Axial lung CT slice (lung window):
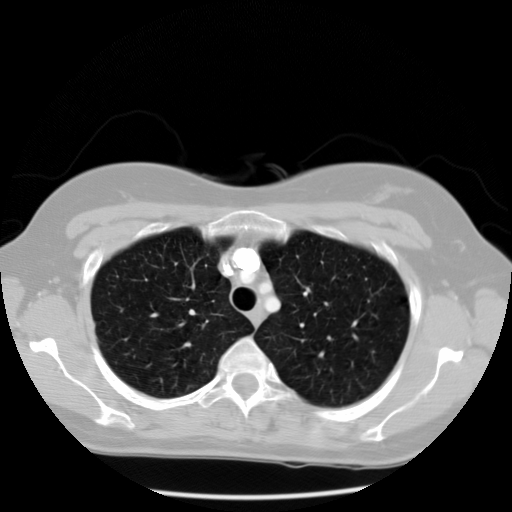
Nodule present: no